Interaction volume radius: 5 \u00c5
Interaction volume height: 15 \u00c5
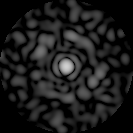
Disorder parameter: 0.8413